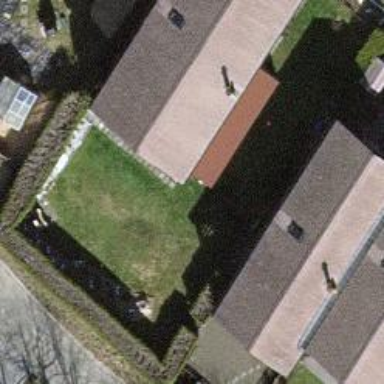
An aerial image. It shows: Residential garden.